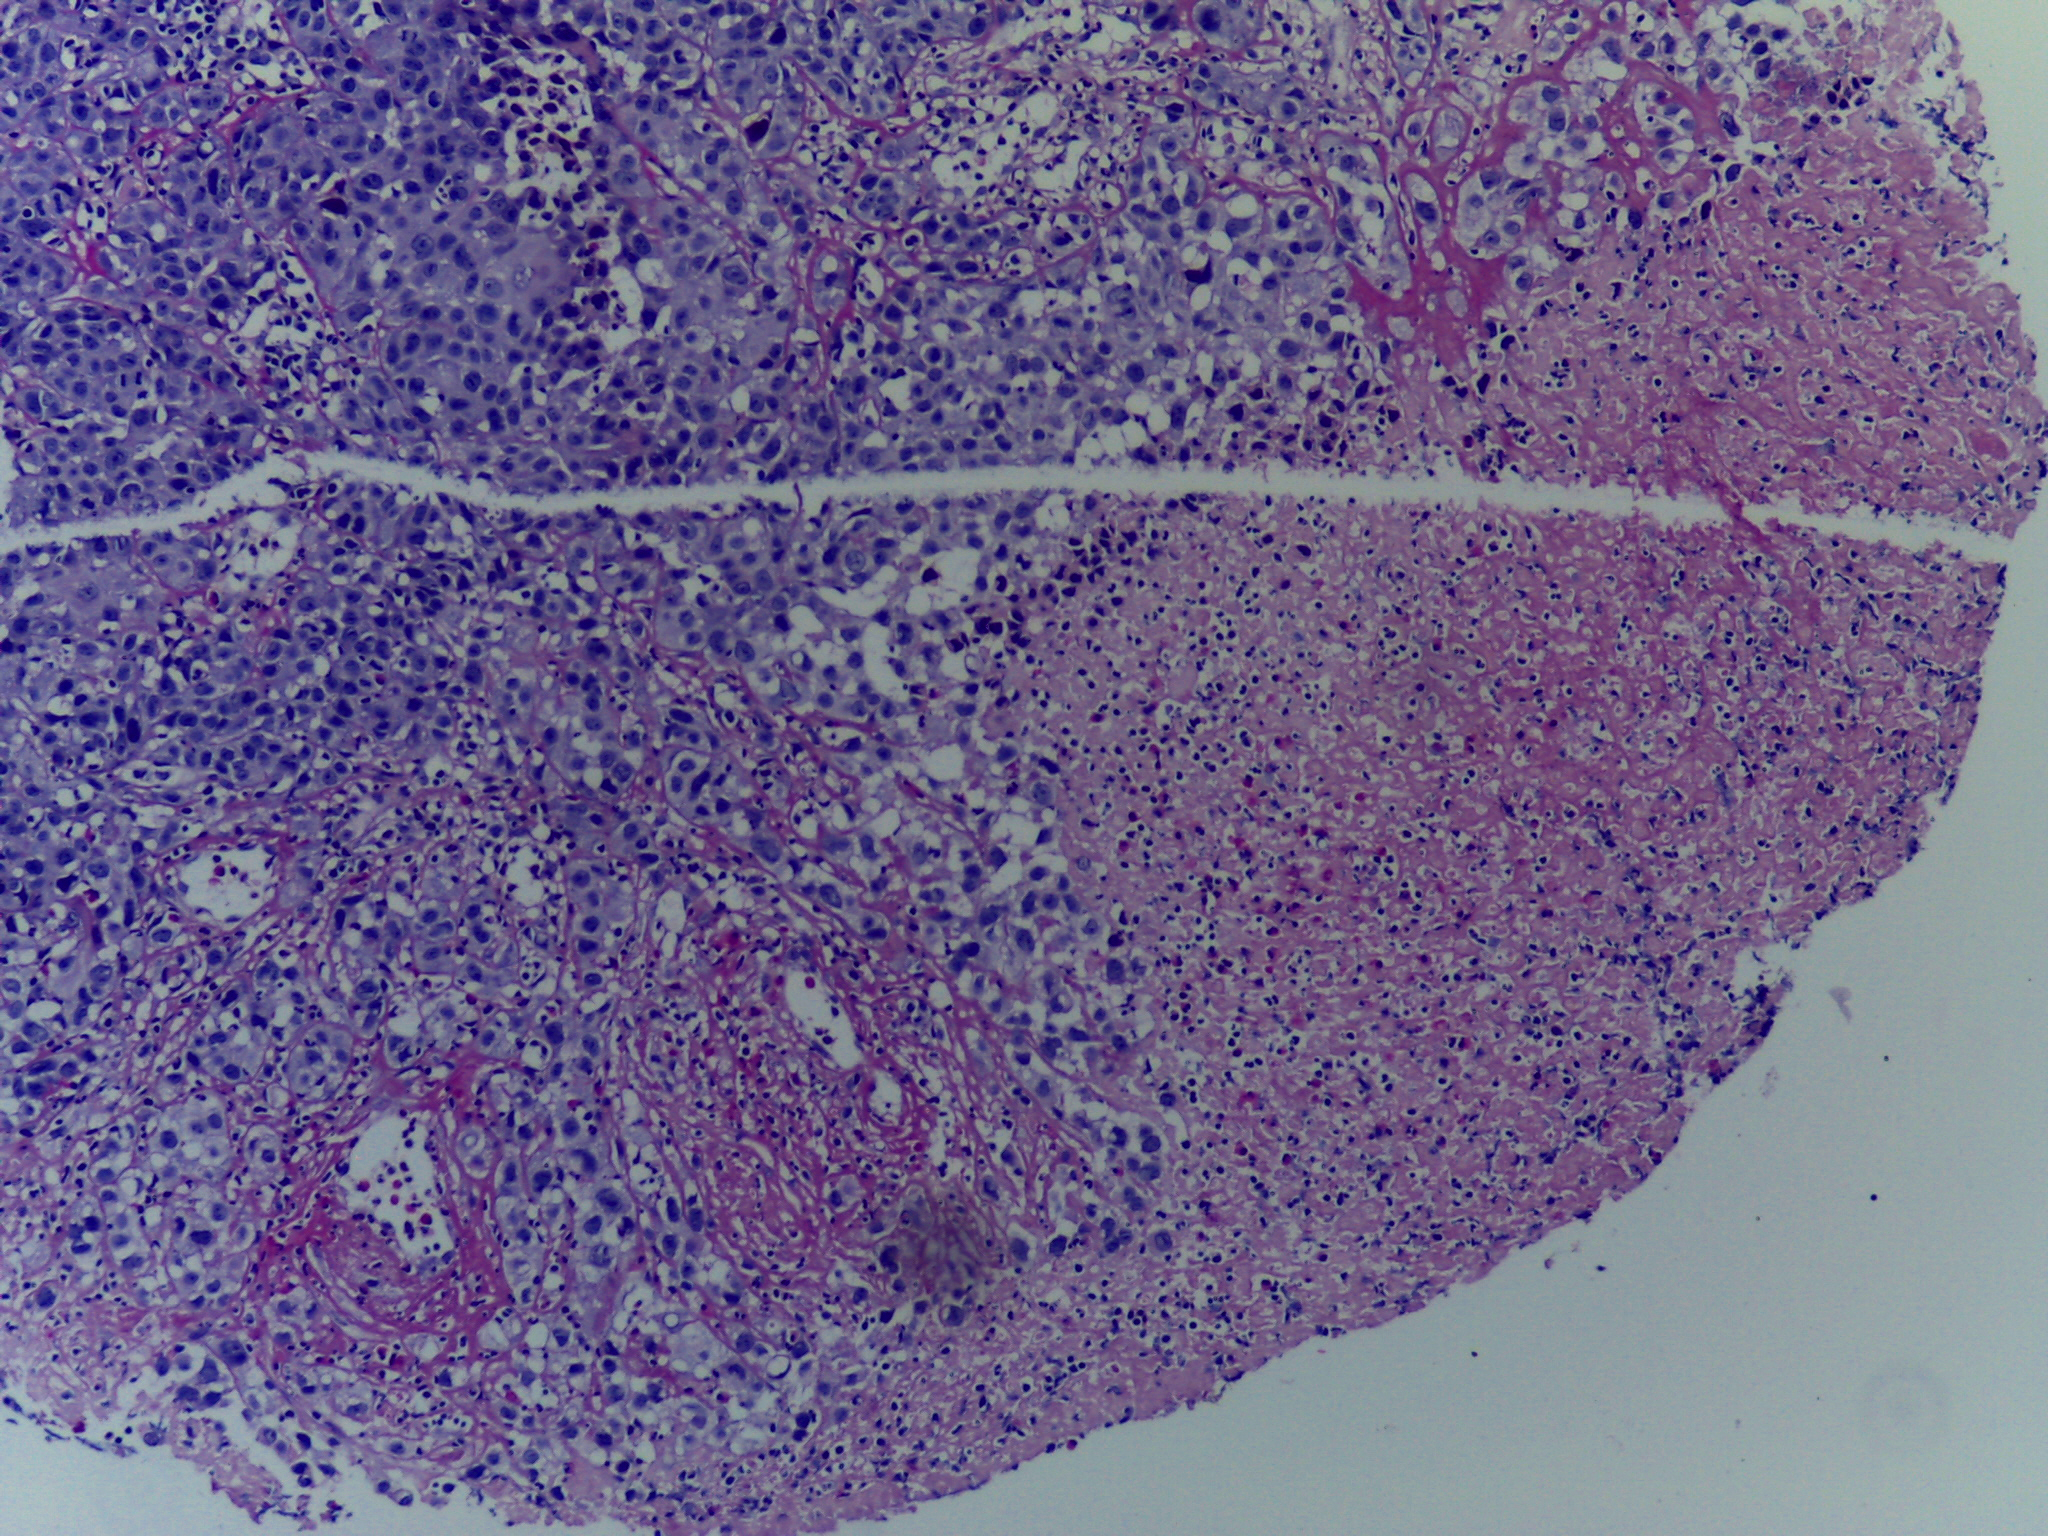
Diagnosis: OSCC